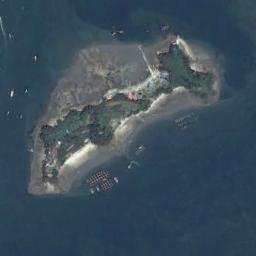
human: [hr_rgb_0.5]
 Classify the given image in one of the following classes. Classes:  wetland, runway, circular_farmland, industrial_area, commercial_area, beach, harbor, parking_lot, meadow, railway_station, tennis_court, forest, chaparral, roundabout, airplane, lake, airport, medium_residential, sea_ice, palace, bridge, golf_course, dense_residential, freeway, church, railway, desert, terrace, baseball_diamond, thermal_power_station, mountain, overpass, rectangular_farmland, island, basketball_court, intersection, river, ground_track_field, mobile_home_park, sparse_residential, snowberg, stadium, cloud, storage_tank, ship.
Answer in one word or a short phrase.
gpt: island